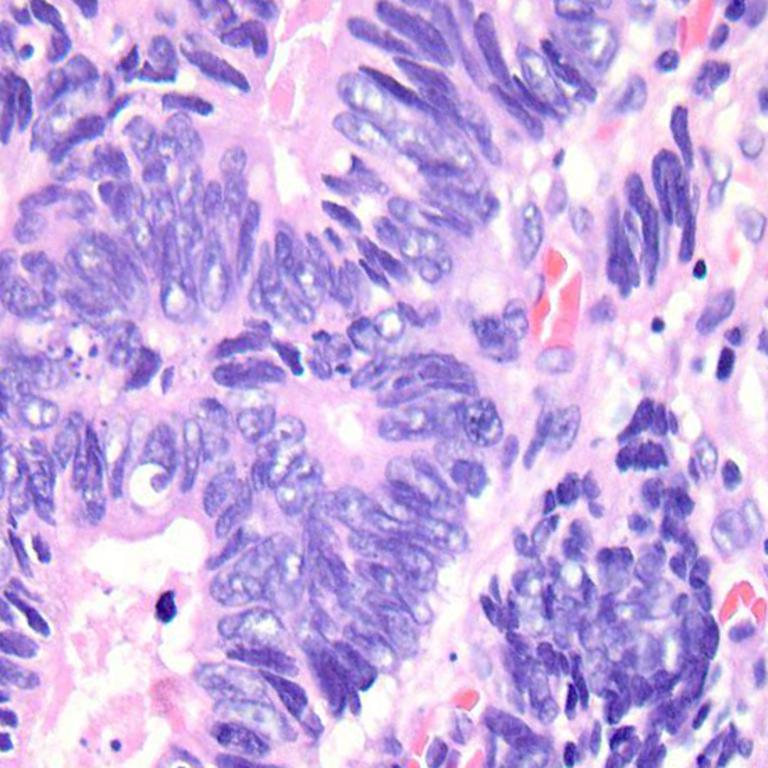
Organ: colon
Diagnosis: adenocarcinomas